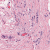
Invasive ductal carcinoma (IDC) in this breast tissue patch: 1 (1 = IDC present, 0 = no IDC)